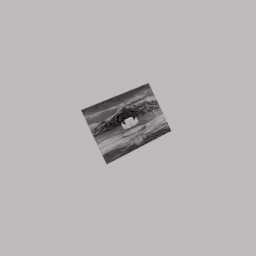
Label: decoration